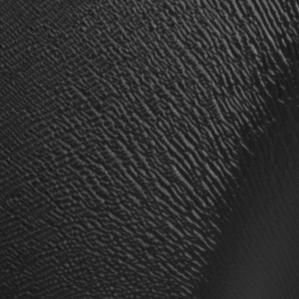
Label: frost